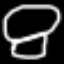
Label: mushroom